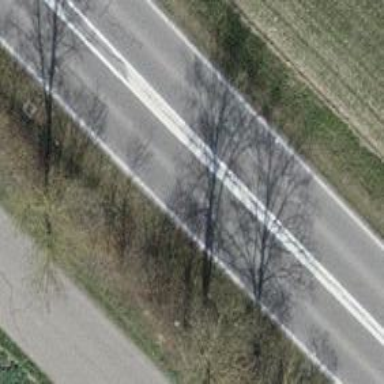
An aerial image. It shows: Primary highway.